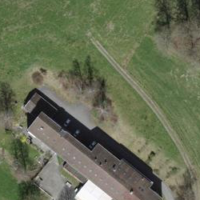
EUNIS habitat code: 52
Species observed at this site:
Vitis vinifera
Medicago sativa